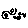
Label: zigzag